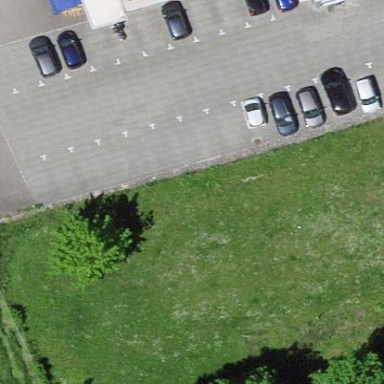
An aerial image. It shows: Parking area.